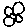
Label: flower